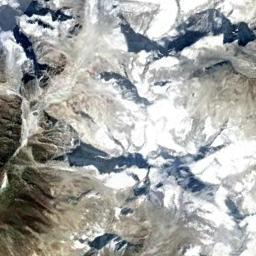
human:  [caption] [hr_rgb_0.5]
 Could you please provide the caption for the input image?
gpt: The snowberg is covered with snow .

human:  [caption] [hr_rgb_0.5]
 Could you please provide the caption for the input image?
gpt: The snowberg is partly covered with snow and ice and some horn peaks remain at the top of the snowberg .

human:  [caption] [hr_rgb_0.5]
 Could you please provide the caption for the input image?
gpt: The snow berg is consist of bare land and white snow .

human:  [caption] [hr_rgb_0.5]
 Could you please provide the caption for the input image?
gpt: Only the peaks of the snow-capped mountains are covered with snow .

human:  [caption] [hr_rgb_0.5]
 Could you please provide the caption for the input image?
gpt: There are some snow and bare land on the snowberg .